Field crop: maize
Growth stage: 2
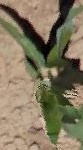
Species: maize